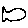
Label: fish